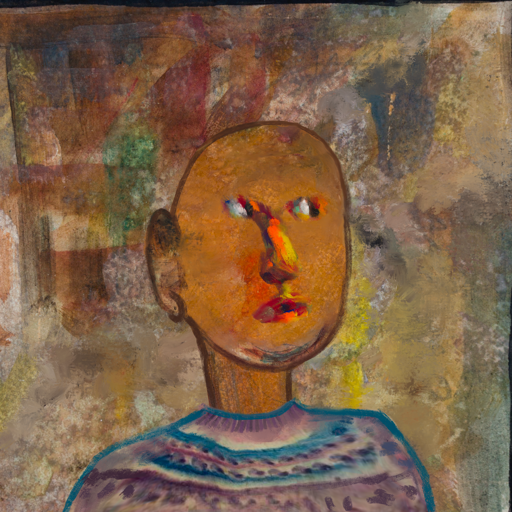
Background: Mosgoul, Head And Neck Side: Pipe, Face Side: An_Impression, Bust: HillGirl, Hair Side: Blank, Head Accessory: Blank, Second Necklace: Blank, Necklace: Blank, Baby: Blank